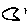
Label: moon